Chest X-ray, PA view. Patient: 74 years old, sex M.
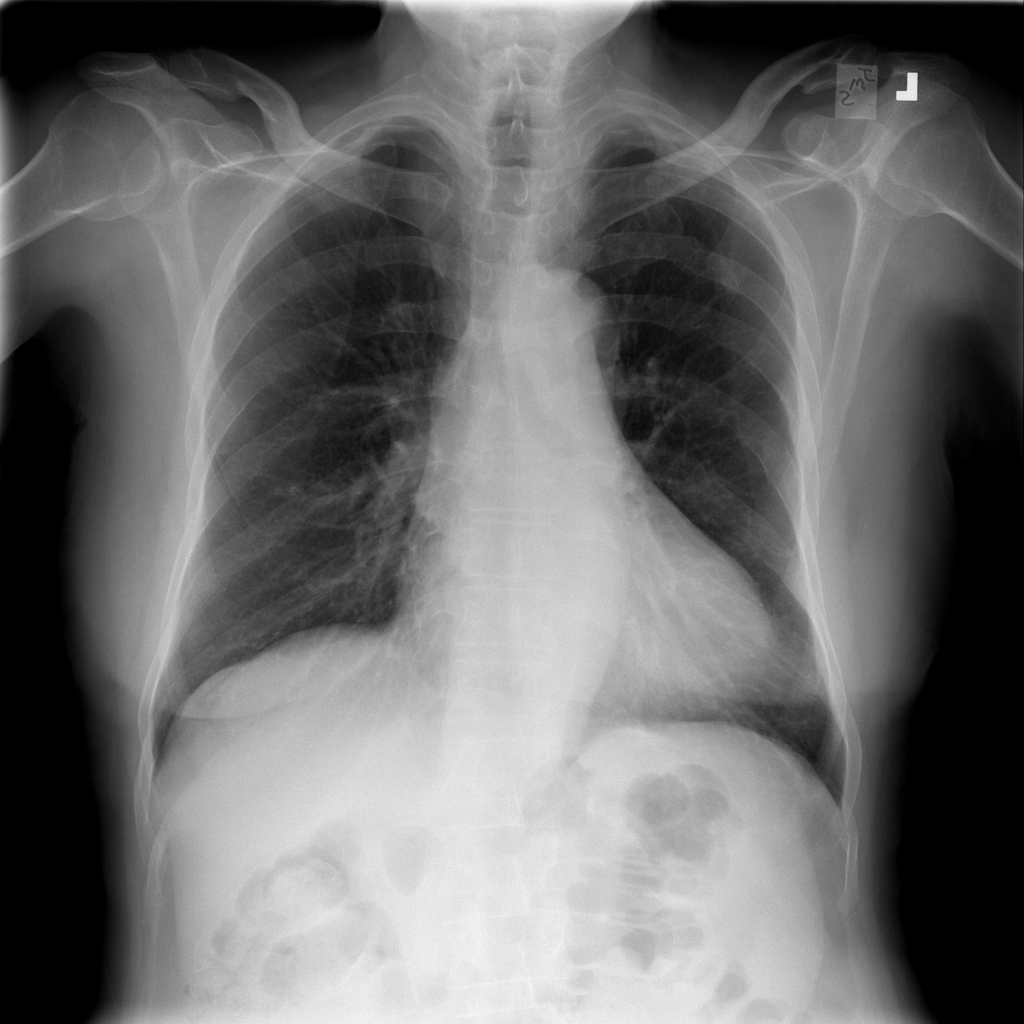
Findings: Cardiomegaly